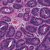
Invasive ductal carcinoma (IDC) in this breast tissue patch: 0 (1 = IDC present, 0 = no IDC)